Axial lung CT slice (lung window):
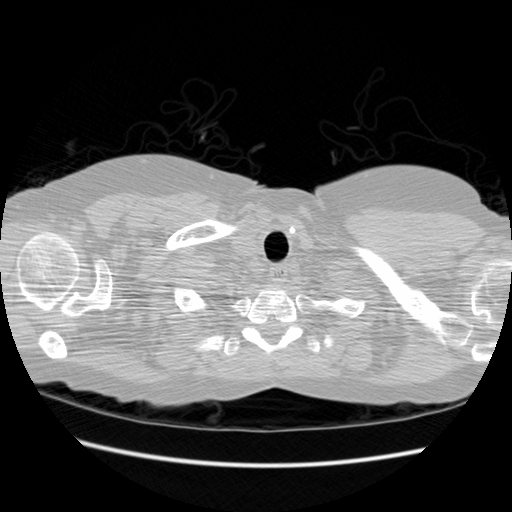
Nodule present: no